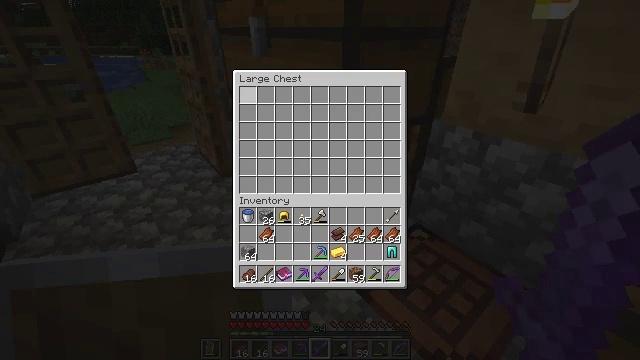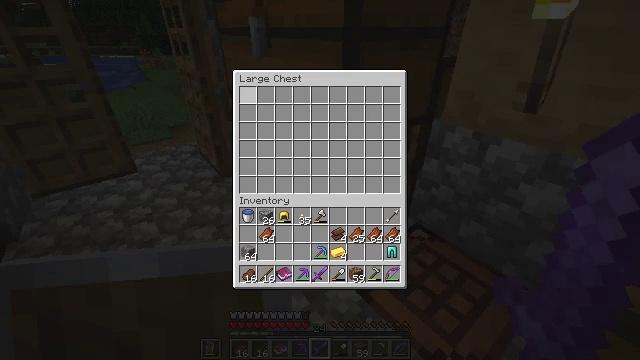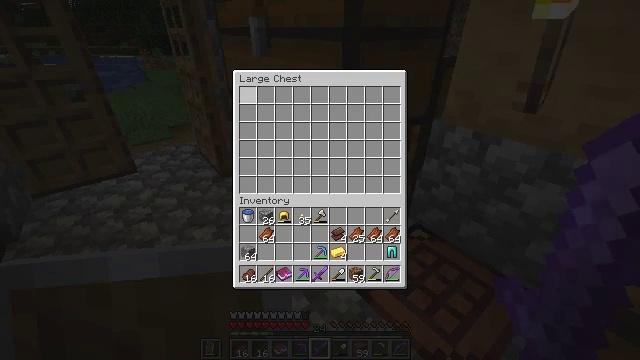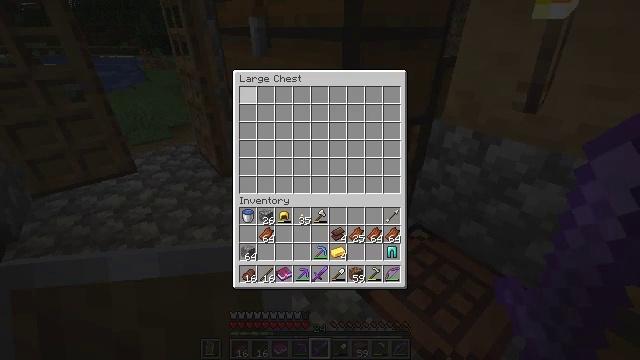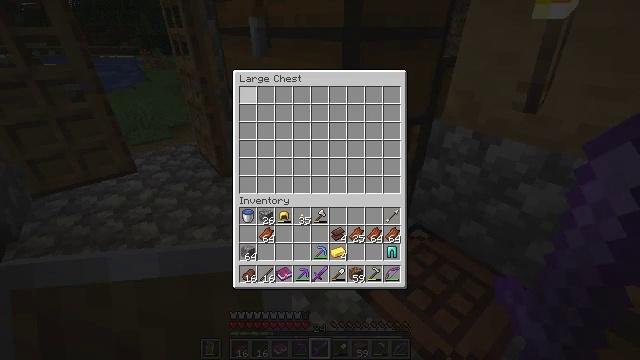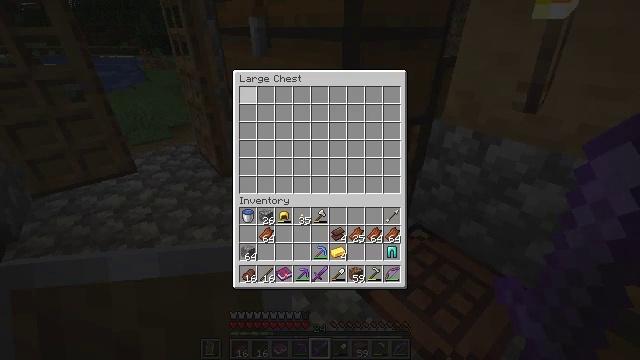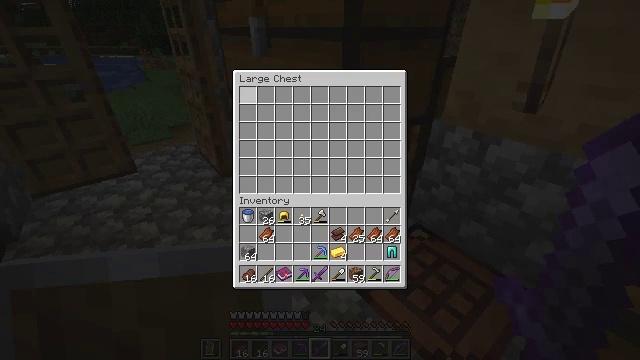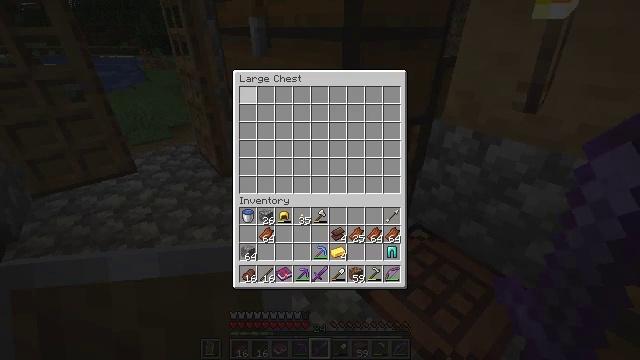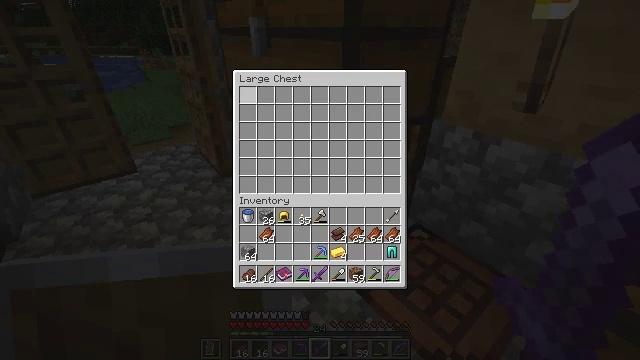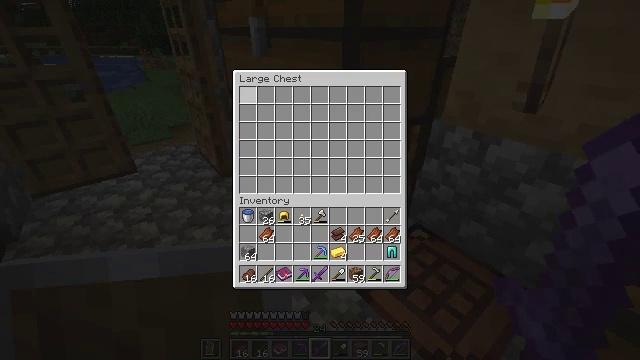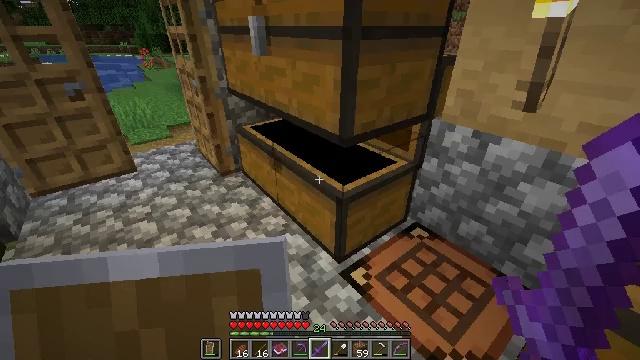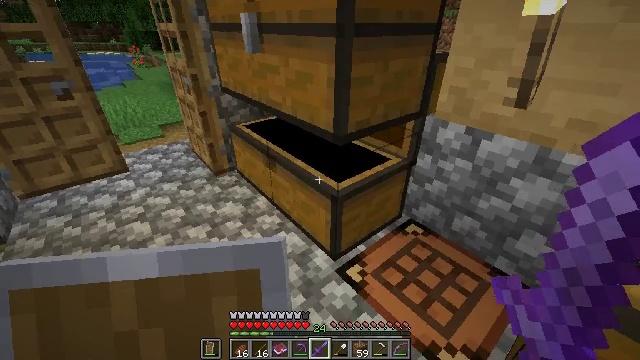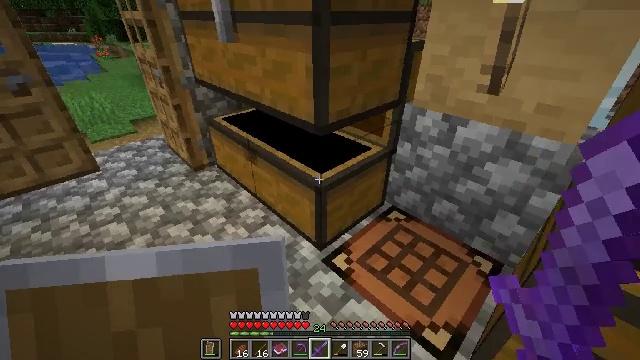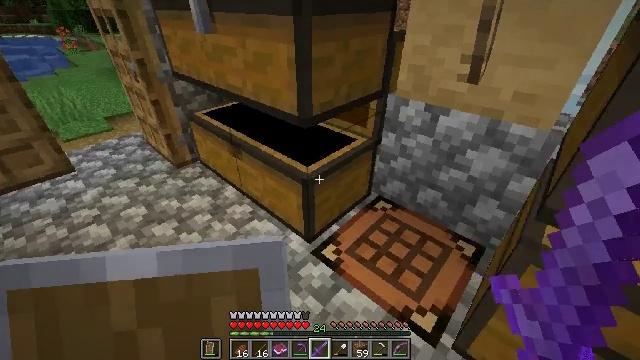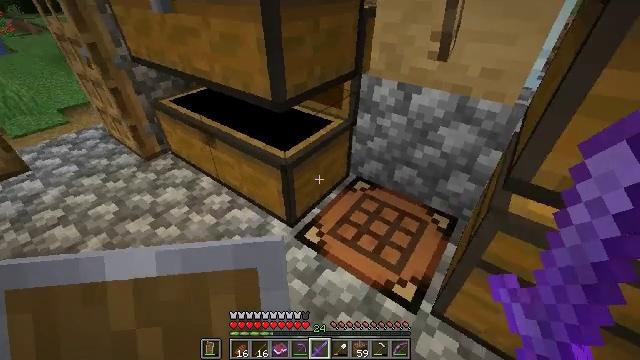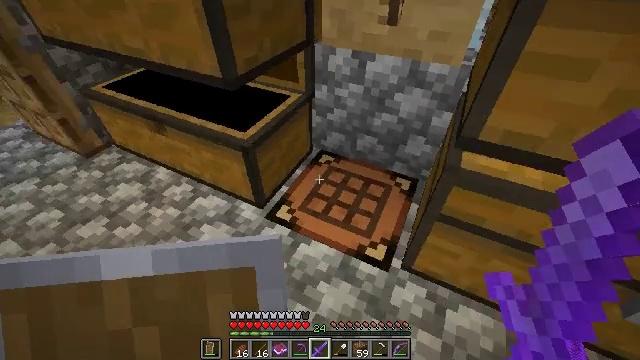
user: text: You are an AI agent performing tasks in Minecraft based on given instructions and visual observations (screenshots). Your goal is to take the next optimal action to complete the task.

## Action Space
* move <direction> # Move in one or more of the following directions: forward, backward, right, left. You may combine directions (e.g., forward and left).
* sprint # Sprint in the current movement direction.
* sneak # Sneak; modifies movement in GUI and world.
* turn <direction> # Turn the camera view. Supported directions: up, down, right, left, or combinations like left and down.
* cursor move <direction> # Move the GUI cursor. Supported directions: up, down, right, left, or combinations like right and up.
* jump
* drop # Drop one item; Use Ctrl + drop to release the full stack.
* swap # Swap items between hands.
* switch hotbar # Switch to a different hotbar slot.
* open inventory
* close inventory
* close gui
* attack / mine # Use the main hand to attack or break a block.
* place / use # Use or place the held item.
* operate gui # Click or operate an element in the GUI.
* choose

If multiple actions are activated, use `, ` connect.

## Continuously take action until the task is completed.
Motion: motion action
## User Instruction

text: Craft a netherite ingot from netherite scrap and gold ingots.
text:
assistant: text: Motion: sneak, use / place
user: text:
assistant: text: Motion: sneak
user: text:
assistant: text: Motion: sneak
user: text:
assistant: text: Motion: sneak
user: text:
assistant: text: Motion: sneak
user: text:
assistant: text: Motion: sneak
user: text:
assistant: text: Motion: sneak
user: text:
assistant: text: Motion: sneak
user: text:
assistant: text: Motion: sneak
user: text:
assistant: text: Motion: open inventory
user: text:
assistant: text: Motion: turn right, open inventory
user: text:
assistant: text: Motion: turn right and down, open inventory
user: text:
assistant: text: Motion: turn right and down
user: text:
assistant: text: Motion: turn right and down
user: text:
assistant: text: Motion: turn right and down
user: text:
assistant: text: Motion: turn right and down
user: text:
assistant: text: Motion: turn right
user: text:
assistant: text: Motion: use / place
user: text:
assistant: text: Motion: use / place
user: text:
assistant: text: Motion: use / place
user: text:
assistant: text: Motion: use / place
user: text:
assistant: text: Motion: use / place
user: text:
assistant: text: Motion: no_op
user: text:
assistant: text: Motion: no_op
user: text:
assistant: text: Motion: no_op
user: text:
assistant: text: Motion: turn right
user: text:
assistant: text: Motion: turn right and down
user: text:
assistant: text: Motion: no_op
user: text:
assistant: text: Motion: turn right
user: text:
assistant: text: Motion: turn right